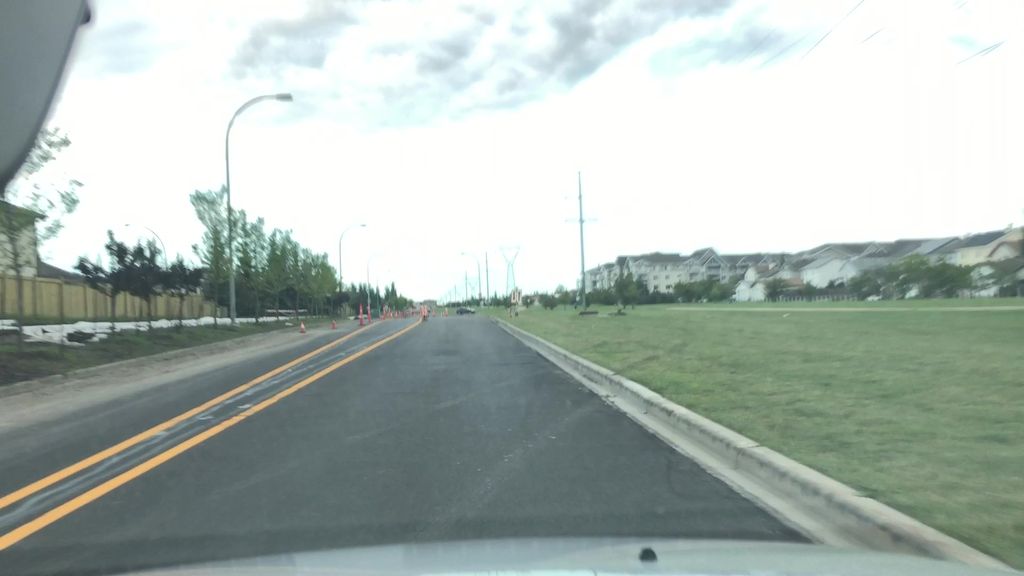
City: edmonton